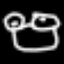
Label: frog